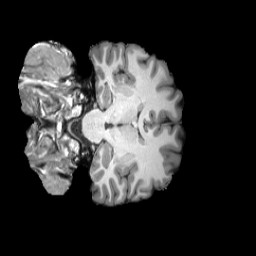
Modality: T1w
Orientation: coronal
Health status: healthy